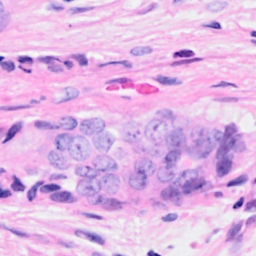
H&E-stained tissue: Breast